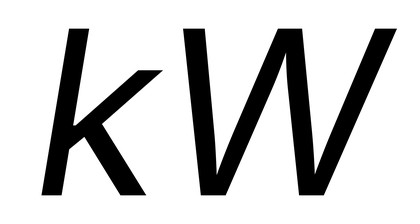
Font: Inter-Italic_Italic